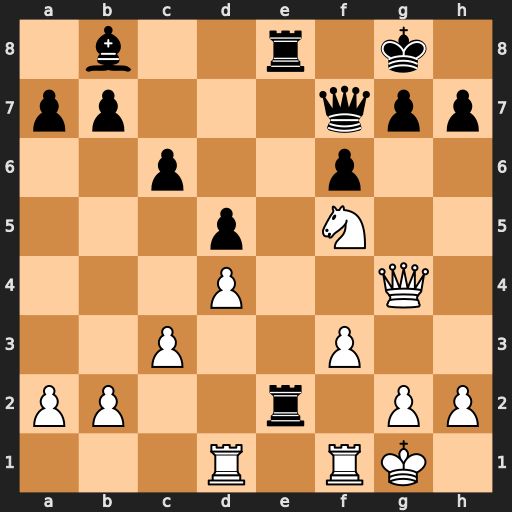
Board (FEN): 1b2r1k1/pp3qpp/2p2p2/3p1N2/3P2Q1/2P2P2/PP2r1PP/3R1RK1
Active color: w
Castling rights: -
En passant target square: -
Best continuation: Nh6+ Kf8 Nxf7